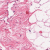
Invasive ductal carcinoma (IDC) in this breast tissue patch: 0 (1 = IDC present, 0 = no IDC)